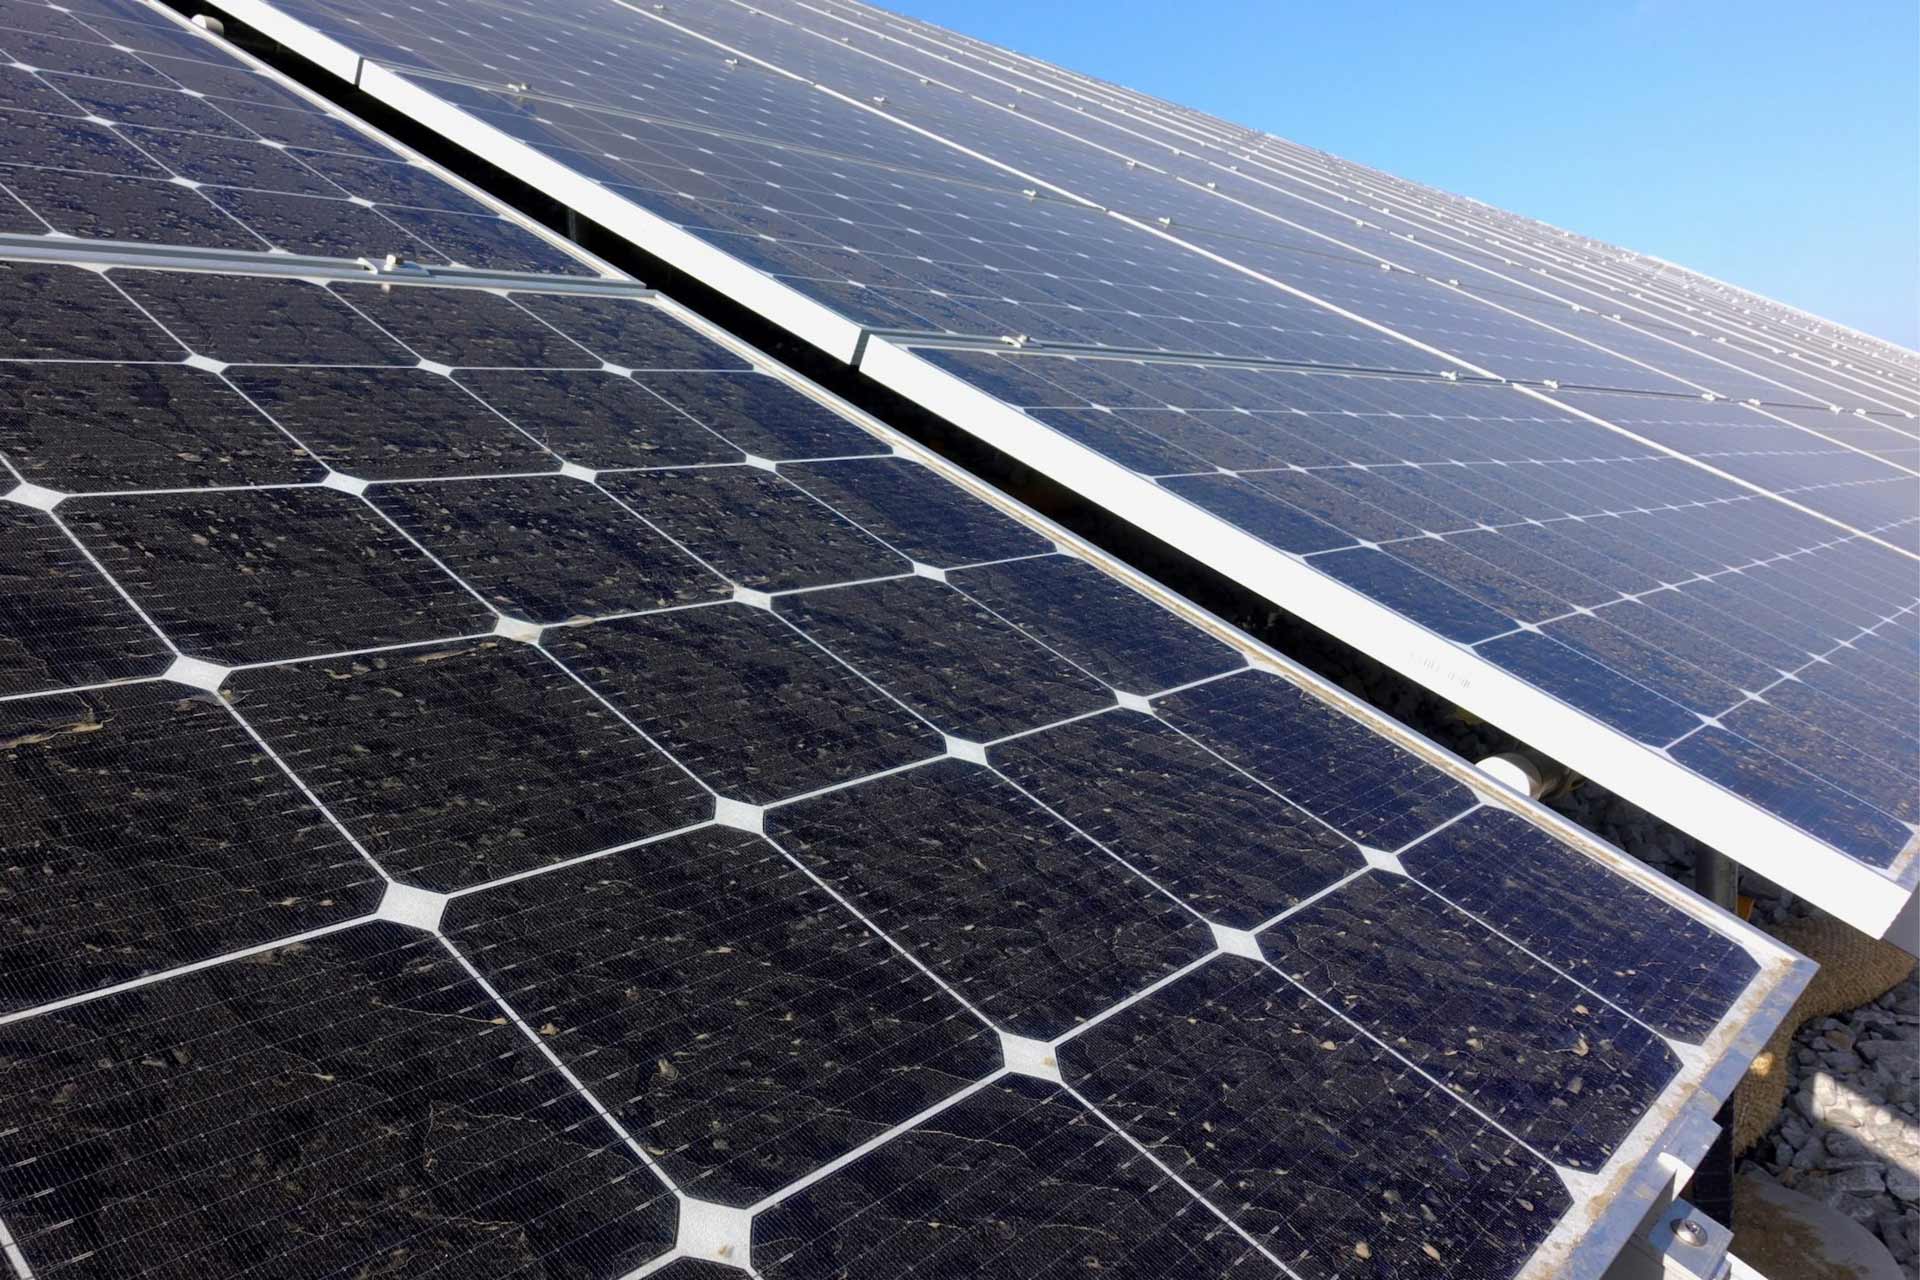
Label: Dusty